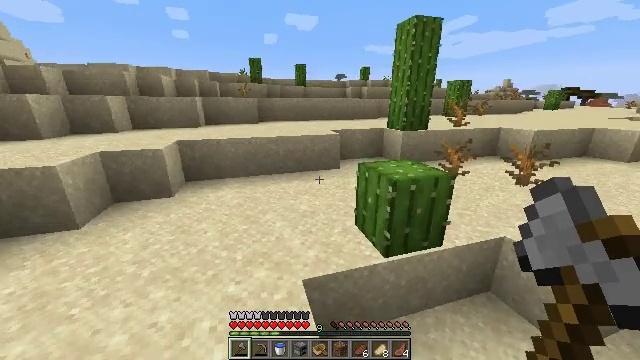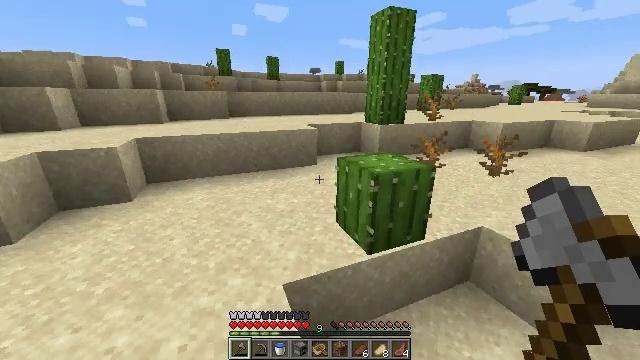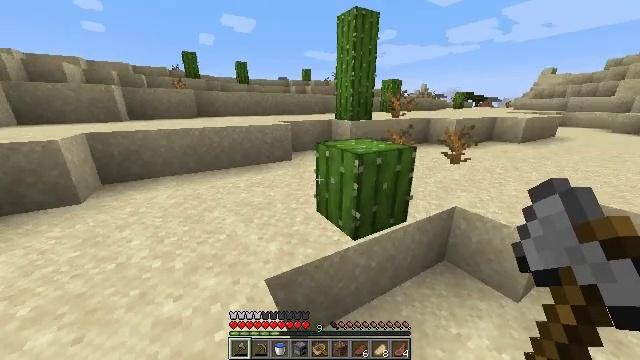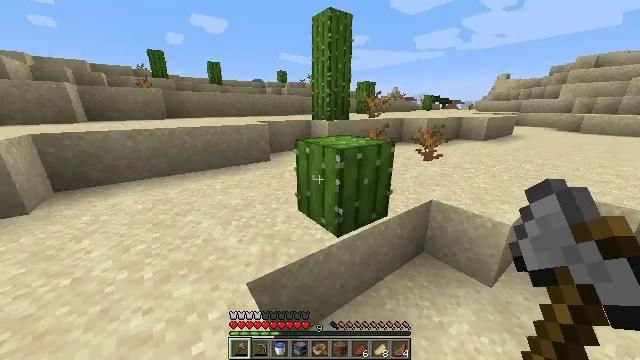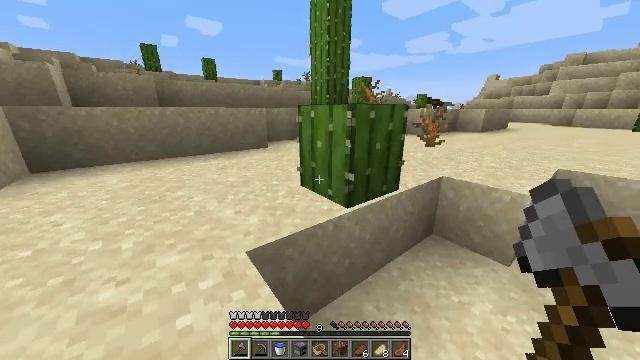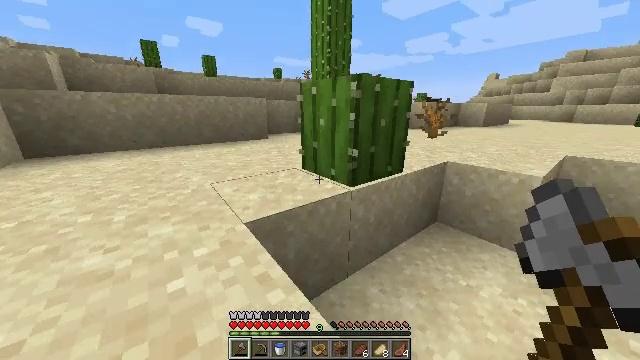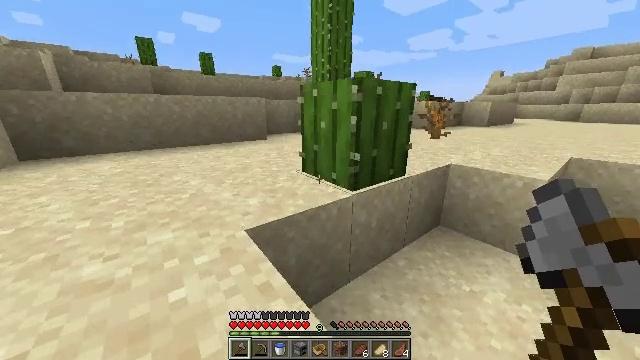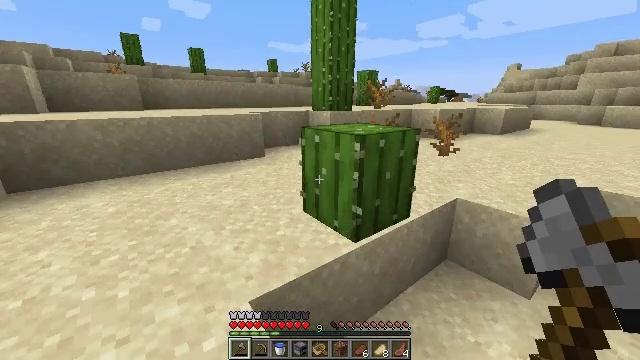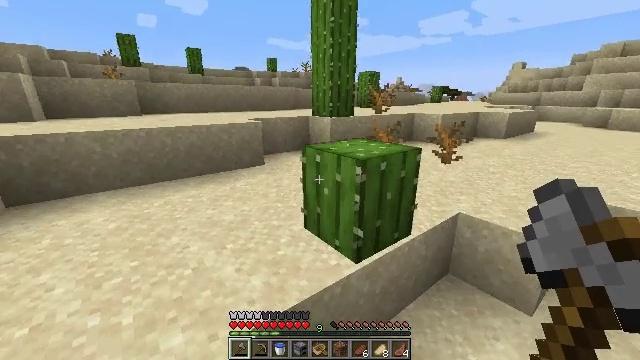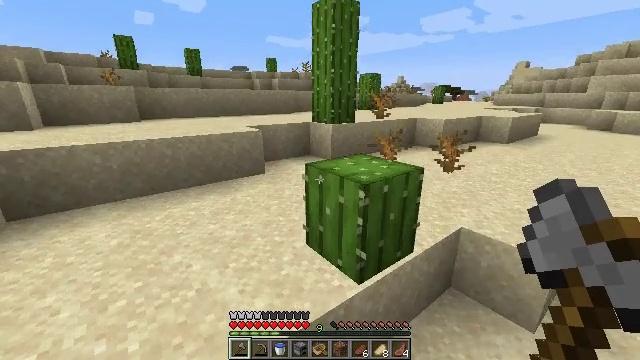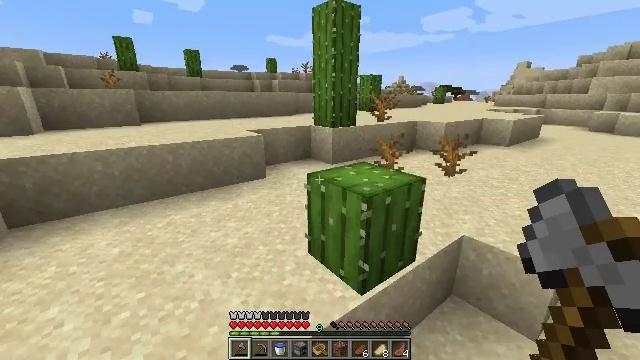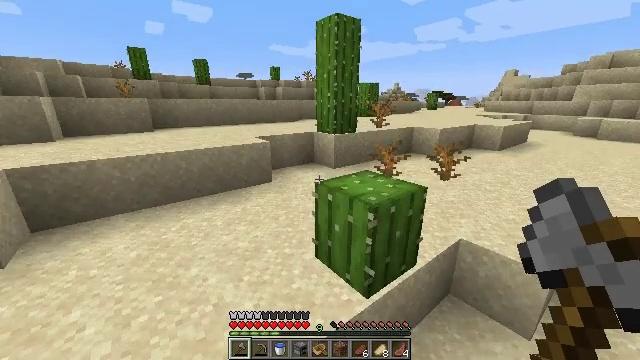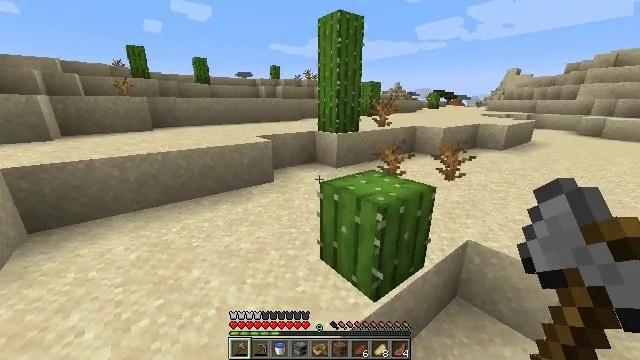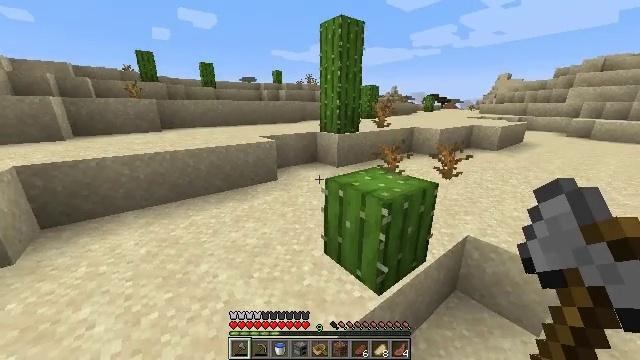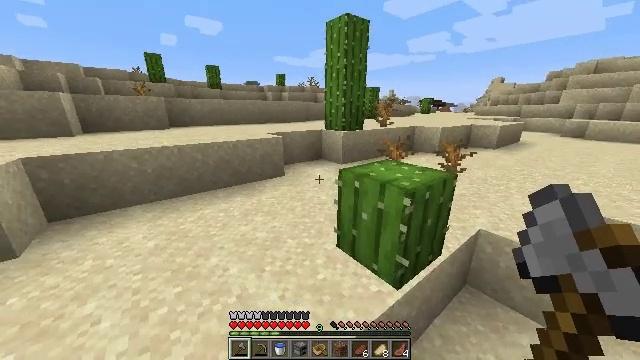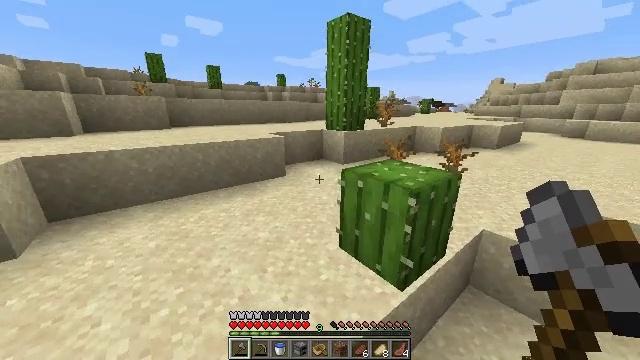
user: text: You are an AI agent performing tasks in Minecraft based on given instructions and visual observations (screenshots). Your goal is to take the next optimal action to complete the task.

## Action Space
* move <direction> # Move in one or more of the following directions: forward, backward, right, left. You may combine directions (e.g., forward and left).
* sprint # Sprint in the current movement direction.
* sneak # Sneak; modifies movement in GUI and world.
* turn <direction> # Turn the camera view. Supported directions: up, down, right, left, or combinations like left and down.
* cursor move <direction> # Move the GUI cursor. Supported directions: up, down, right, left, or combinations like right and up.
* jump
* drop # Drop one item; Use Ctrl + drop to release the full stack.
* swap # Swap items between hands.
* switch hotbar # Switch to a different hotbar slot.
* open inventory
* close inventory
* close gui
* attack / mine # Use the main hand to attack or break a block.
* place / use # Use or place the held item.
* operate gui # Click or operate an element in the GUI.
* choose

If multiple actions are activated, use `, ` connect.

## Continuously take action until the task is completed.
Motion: motion action
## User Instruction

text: Break the block of blue terracotta.
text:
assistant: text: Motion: move forward and move left, sprint, turn right, jump
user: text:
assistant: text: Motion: move forward and move left, sprint, turn right, jump
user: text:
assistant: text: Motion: move forward and move left, sprint, turn right, jump
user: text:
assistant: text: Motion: move forward and move left, sprint, turn right, jump
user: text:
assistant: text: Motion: move forward and move left, sprint, jump
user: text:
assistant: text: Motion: move forward and move left, sprint, jump
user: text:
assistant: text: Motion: move forward and move left, sprint, jump
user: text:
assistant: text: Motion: move forward and move left, sprint, jump
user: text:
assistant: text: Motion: move forward and move left, sprint, jump
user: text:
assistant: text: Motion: move forward and move left, sprint, jump
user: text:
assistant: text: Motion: move forward and move left, sprint, jump
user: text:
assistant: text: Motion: move forward and move left, sprint, jump
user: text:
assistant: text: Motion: move forward and move left, sprint, jump
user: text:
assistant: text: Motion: move forward and move left, sprint, jump
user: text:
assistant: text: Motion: move forward and move left, sprint, jump
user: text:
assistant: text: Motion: move forward and move left, sprint, jump
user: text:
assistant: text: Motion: move forward and move left, sprint, jump
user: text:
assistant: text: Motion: move forward and move left, sprint, turn left, jump
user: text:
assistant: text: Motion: move forward and move left, sprint, turn left, jump
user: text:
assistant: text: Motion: move forward and move left, sprint, turn left and down, jump
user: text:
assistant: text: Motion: move forward and move left, sprint, jump
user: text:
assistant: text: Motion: move forward and move left, sprint, jump
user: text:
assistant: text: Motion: move forward and move left, sprint, jump
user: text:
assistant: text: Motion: move forward and move left, sprint, jump
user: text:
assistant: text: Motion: move forward and move left, sprint, jump
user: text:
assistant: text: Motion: move forward and move left, sprint, turn right, jump
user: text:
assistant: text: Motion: move forward and move left, sprint, turn right and up, jump
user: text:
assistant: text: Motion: move forward and move left, sprint, turn right, jump
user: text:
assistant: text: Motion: move forward and move left, sprint, turn right, jump
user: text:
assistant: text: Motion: move forward and move left, sprint, turn right, jump